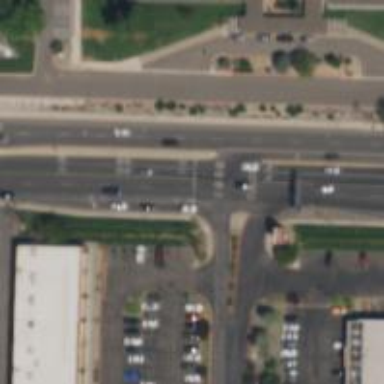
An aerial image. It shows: Asphalt road with primary link designation.